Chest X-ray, PA view. Patient: 57 years old, sex M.
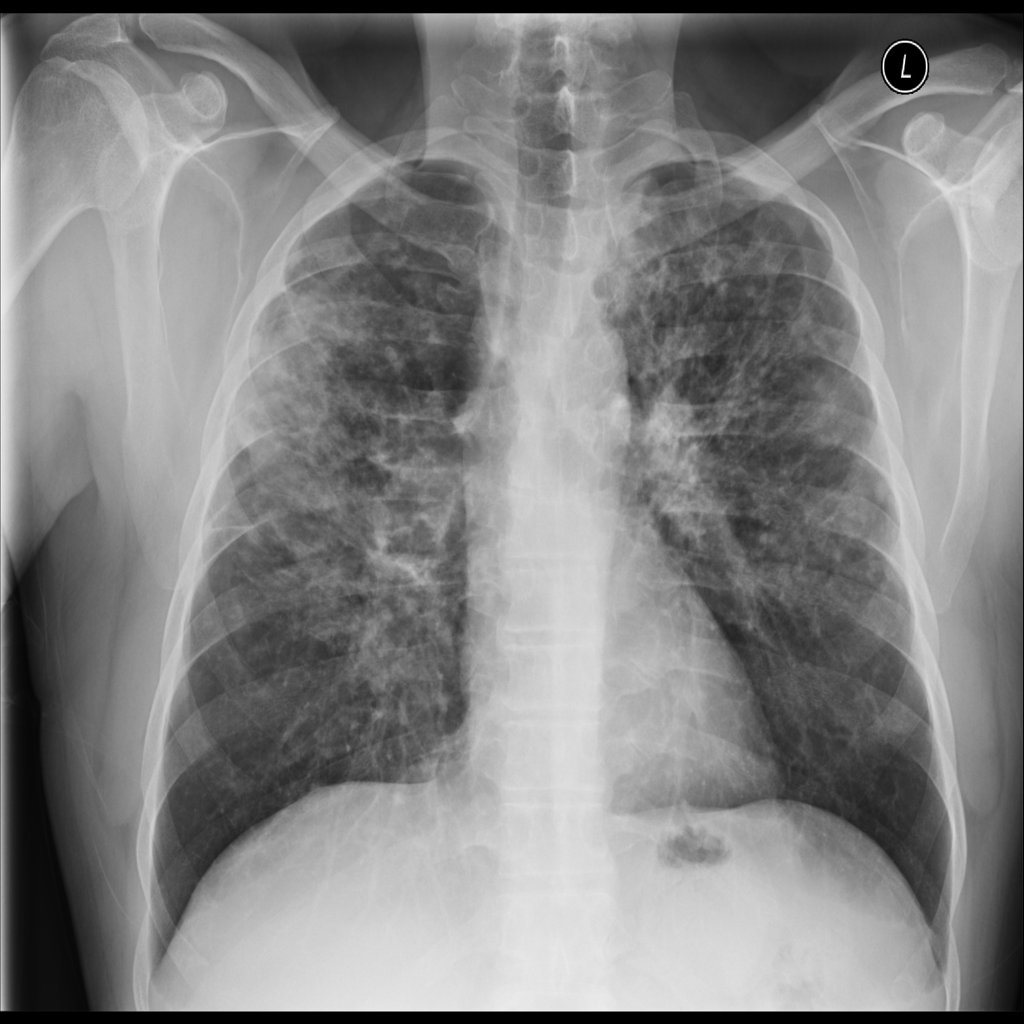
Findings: Nodule